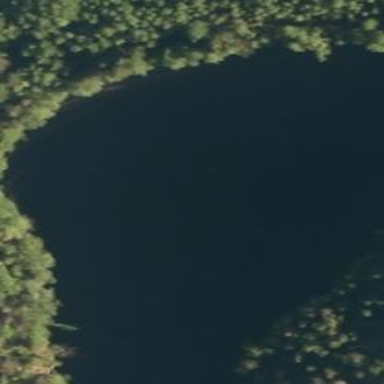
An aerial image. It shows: Pond surrounded by natural water.